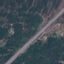
Land use / land cover: Highway